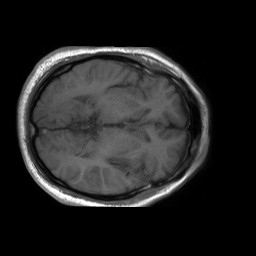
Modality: T1w
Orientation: axial
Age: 74
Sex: male
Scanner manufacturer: philips
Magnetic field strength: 1.5 T
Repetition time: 0.375 s
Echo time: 0.011 s